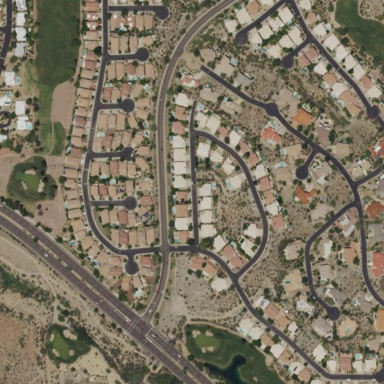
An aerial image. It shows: Residential area.